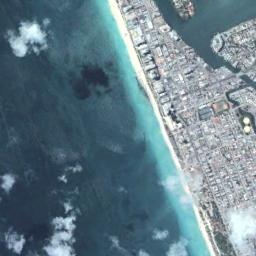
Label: beach